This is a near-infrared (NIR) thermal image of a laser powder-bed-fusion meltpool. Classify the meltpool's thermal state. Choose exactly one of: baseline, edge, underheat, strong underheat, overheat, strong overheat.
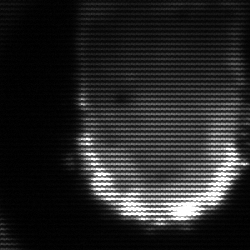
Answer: baseline